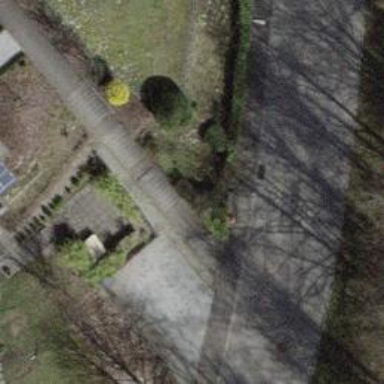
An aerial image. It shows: Path made of paving stones.